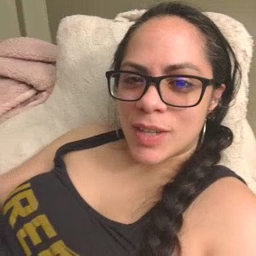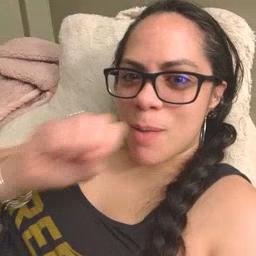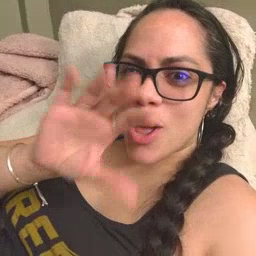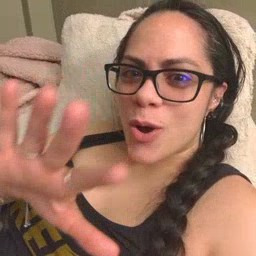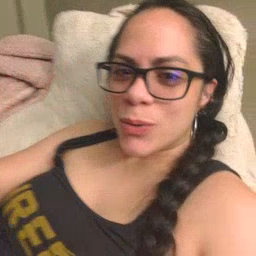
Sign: blow